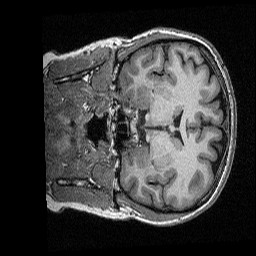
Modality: T1w
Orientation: coronal
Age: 31
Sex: female
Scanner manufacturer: siemens
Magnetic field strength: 3 T
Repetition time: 2.3 s
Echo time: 0.00298 s